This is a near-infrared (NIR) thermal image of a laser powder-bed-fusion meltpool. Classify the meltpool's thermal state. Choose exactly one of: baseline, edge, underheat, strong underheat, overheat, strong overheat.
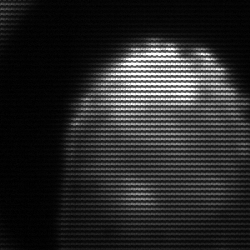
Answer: edge